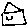
Label: house